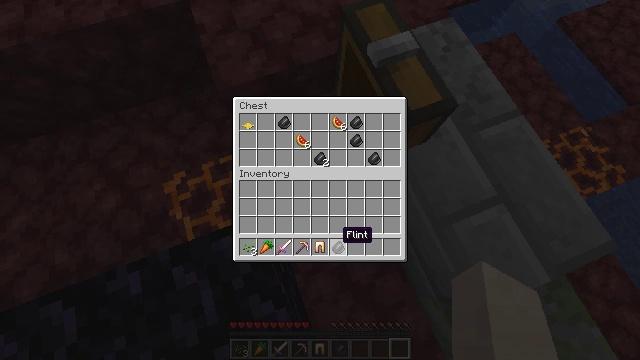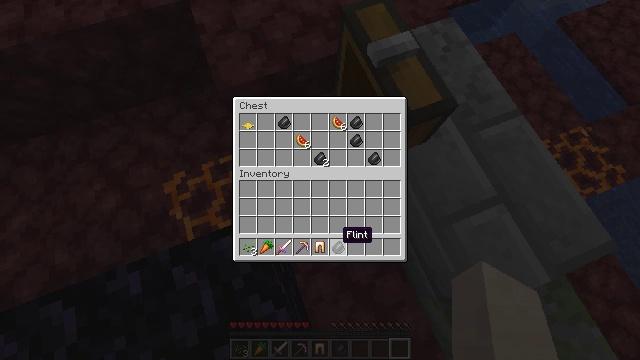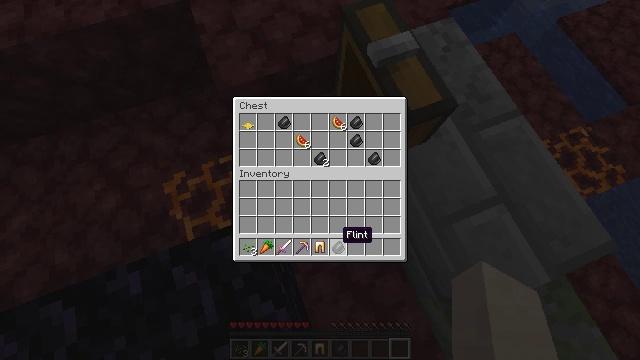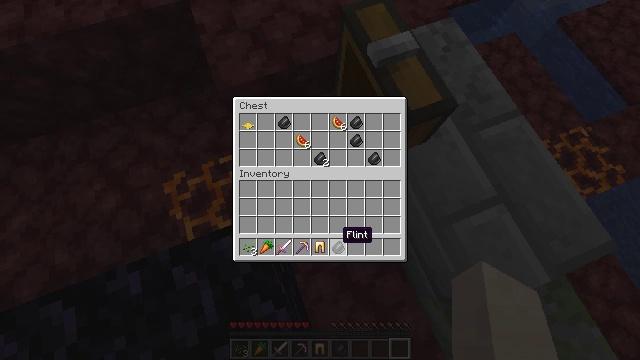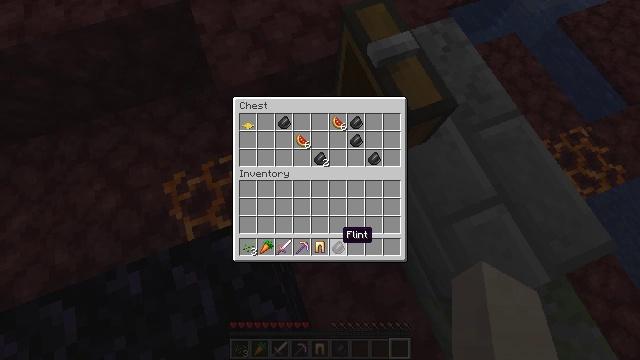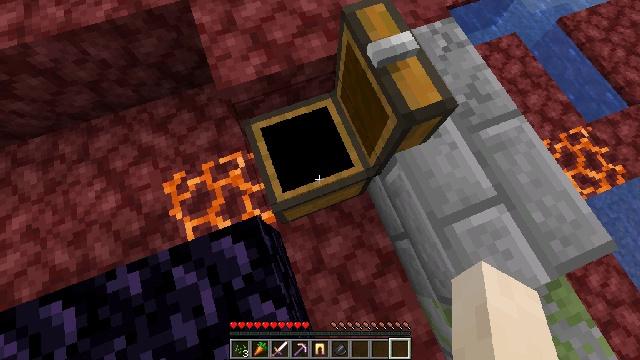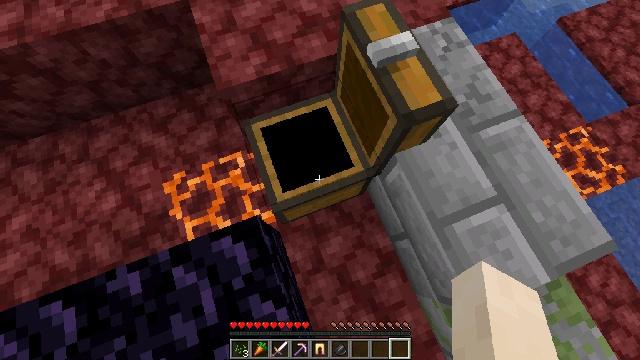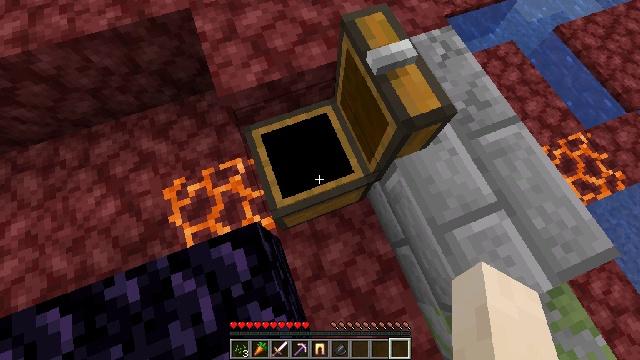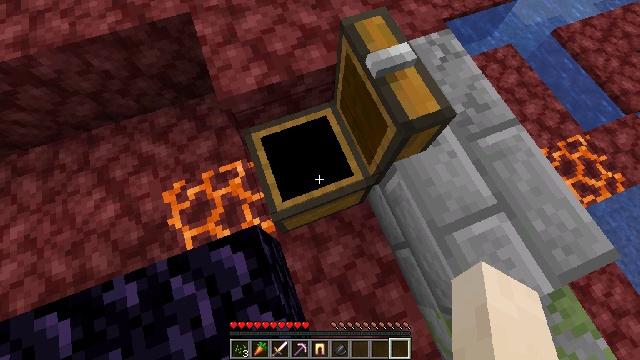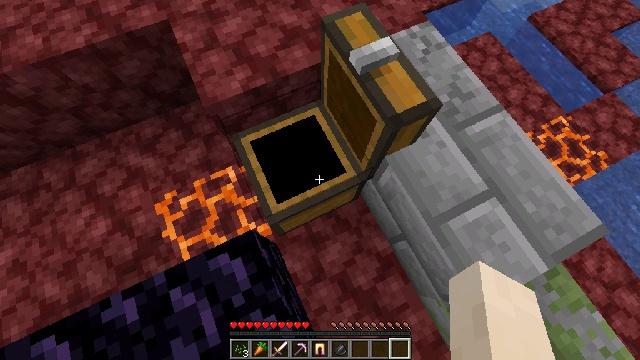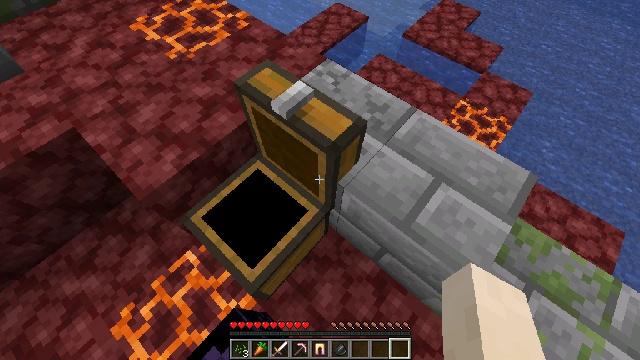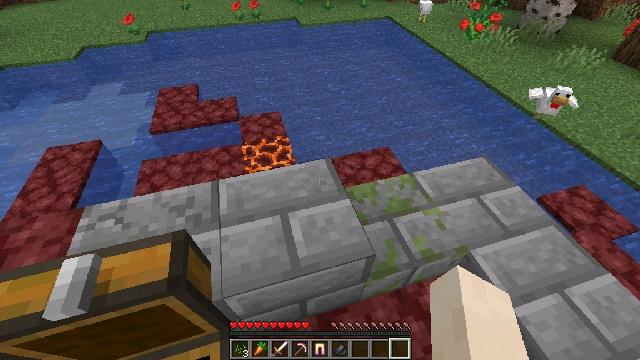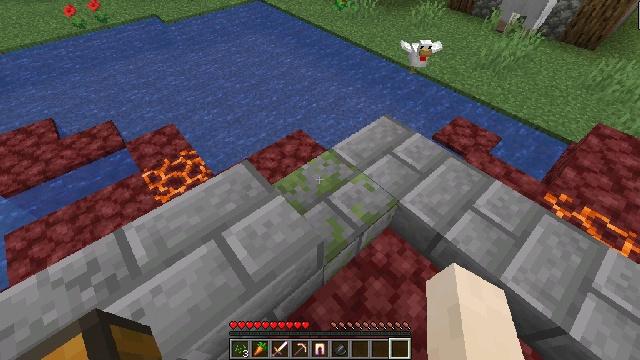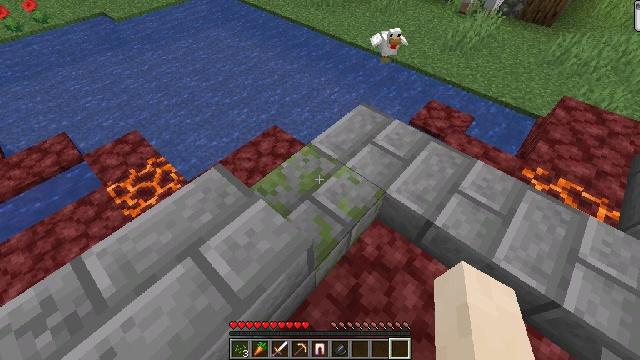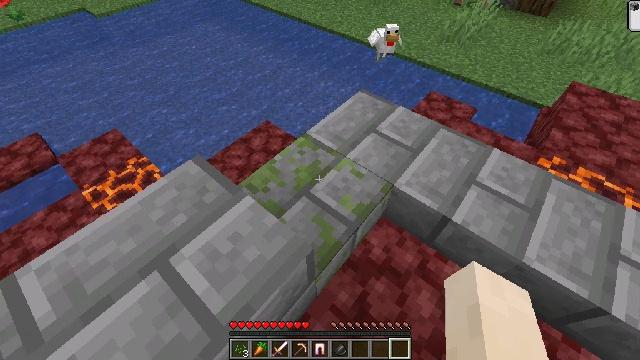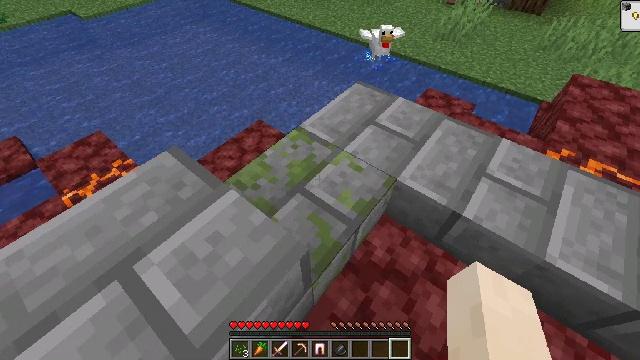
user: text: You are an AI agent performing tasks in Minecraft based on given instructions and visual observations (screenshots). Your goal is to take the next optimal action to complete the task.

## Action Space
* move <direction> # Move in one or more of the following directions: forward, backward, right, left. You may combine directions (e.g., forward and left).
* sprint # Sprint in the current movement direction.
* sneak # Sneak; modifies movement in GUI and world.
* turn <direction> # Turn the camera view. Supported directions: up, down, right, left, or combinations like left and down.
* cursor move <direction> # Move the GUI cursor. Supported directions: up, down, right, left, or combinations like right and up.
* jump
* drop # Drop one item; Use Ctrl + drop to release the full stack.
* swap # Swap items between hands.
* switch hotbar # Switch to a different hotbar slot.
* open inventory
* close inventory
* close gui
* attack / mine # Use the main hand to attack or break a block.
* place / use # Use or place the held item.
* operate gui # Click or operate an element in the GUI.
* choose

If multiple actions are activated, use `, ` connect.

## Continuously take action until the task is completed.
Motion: motion action
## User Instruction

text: Mine cobblestone underground.
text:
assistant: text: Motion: no_op
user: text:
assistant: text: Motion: no_op
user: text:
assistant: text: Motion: no_op
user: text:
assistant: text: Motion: no_op
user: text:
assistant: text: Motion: open inventory
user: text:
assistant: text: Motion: open inventory
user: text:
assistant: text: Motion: turn up, open inventory
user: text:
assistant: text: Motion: open inventory
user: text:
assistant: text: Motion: turn right
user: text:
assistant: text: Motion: turn right and up
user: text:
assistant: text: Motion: move forward, turn right and up
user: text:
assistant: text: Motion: move forward, turn right and down
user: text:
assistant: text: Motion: move forward, turn right and down
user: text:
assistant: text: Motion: move forward, turn right
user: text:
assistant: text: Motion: move forward, turn right and up
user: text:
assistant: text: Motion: move forward, turn right and up
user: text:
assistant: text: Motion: move forward, turn right and up
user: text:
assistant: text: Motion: move forward, turn right and up
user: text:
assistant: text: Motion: move forward, turn right and up
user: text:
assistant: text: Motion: move forward, turn right and up, jump
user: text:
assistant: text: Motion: move forward, turn right and up, jump
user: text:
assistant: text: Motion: move forward, turn right and up, jump
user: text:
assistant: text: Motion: move forward, jump
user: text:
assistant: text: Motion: move forward, jump
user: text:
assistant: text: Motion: move forward, turn right
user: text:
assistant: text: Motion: move forward, turn right
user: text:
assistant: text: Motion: move forward, turn right
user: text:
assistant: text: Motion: move forward, turn right
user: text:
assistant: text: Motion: move forward, turn right
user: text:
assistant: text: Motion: move forward, turn right